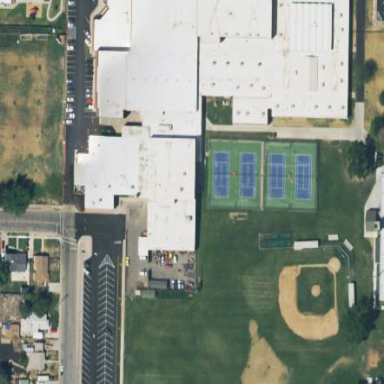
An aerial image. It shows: School.